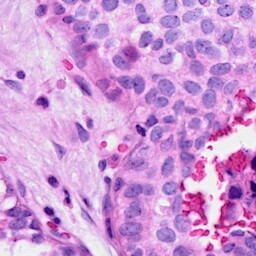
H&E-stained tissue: Breast